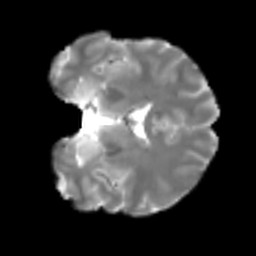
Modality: T2w
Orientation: coronal
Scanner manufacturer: siemens
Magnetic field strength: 3 T
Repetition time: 4 s
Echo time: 0.0594 s